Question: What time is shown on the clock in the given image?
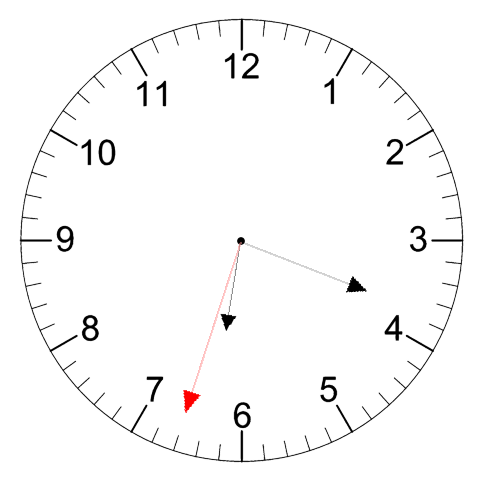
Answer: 06:18:33